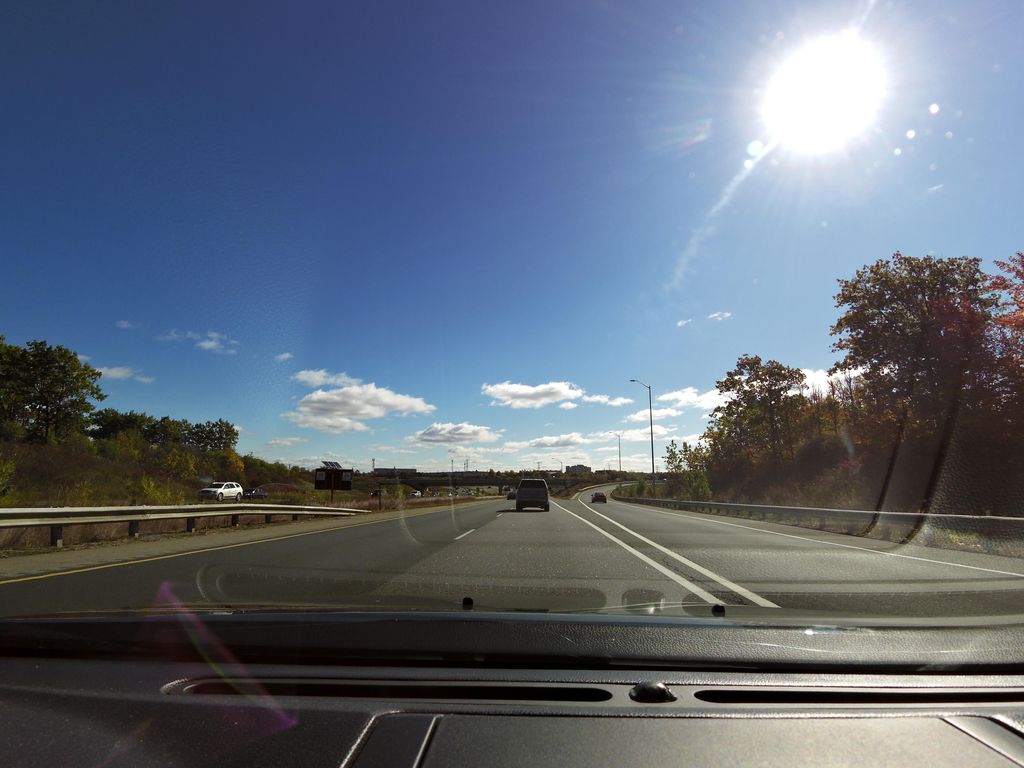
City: hamilton